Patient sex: M
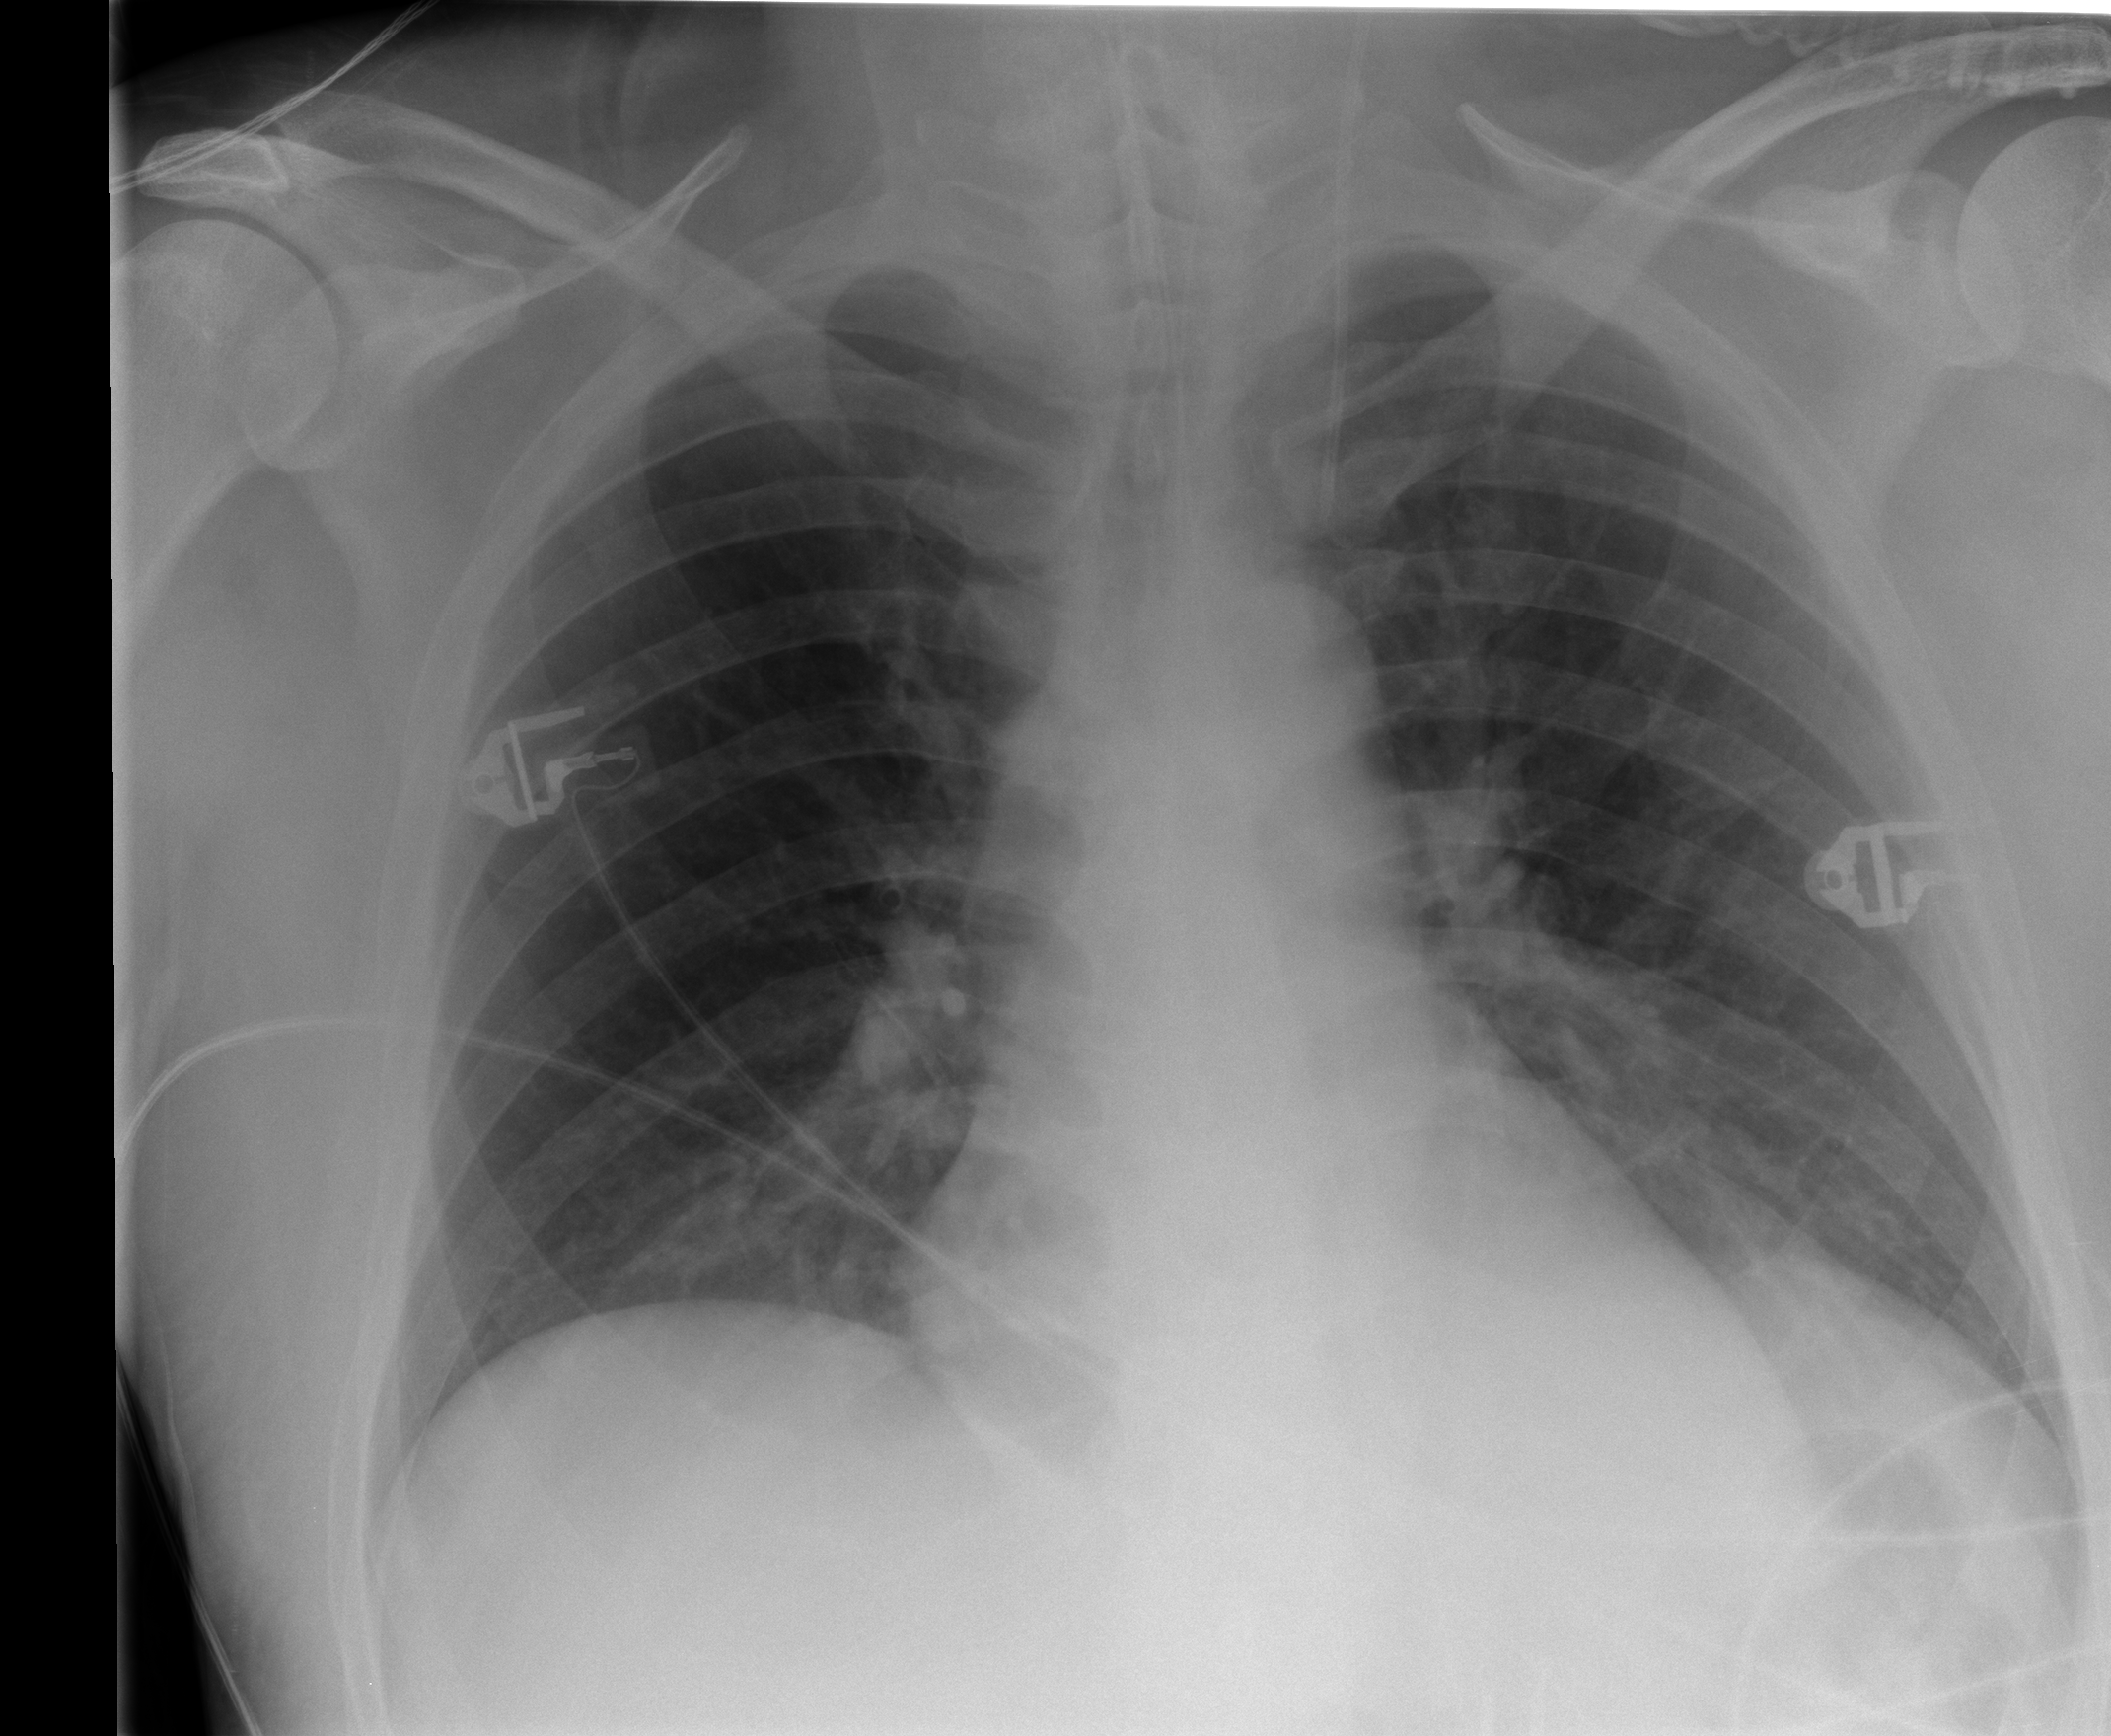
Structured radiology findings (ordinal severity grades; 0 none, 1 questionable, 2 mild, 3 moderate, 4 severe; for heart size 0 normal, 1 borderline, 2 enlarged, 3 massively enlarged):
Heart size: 0
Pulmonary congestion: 0
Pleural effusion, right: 0
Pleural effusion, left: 0
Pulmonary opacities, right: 0
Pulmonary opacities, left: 0
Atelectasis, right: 0
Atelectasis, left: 1